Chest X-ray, AP view. Patient: 27 years old, sex M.
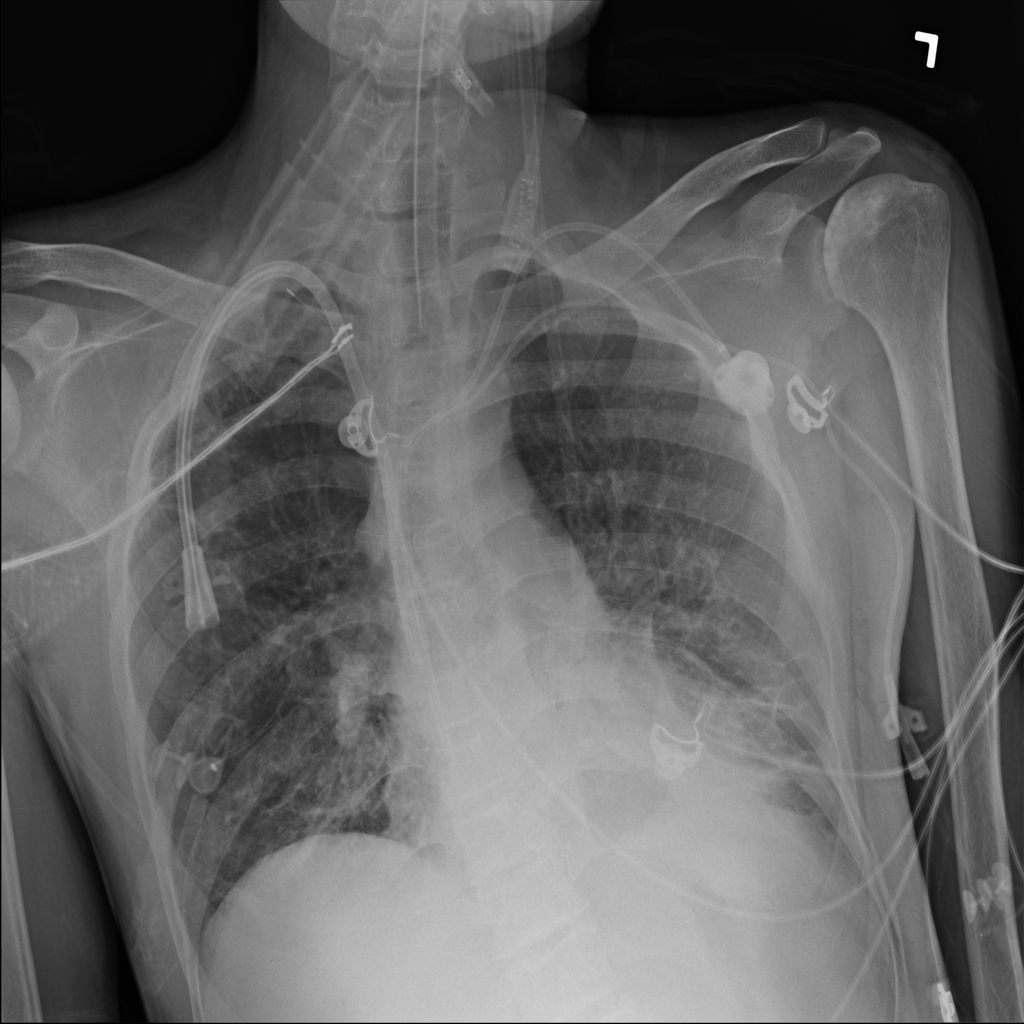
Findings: Atelectasis, Infiltration